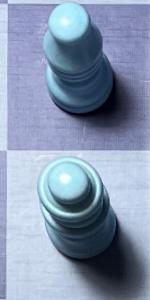
Label: Queen_White